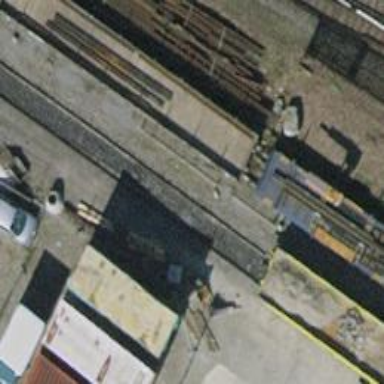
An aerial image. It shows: Railway yard with one track.